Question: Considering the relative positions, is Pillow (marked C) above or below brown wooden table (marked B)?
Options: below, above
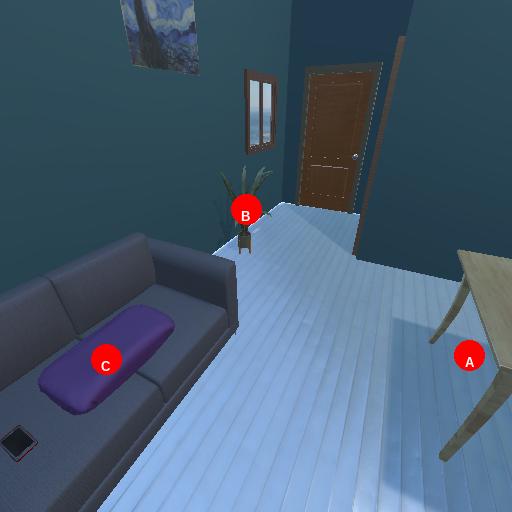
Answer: below